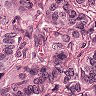
Metastatic tissue present: yes